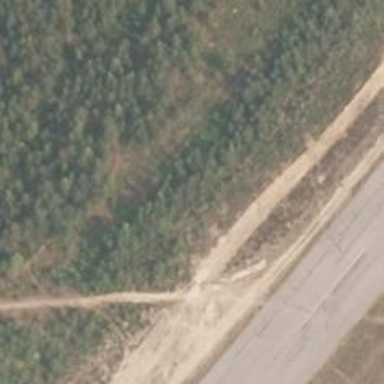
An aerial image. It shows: Nordic path road.